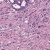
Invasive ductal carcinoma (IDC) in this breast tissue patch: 1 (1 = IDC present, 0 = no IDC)